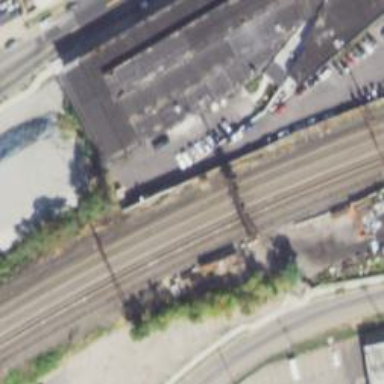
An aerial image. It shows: Railway yard in service.